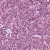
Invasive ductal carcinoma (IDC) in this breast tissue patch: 1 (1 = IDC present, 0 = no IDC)